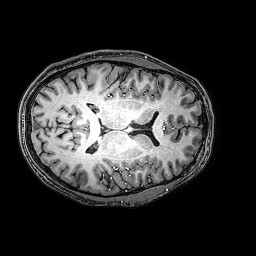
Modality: T1w
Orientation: axial
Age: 23
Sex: male
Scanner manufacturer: philips
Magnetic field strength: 3 T
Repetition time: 0.009 s
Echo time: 0.0035 s